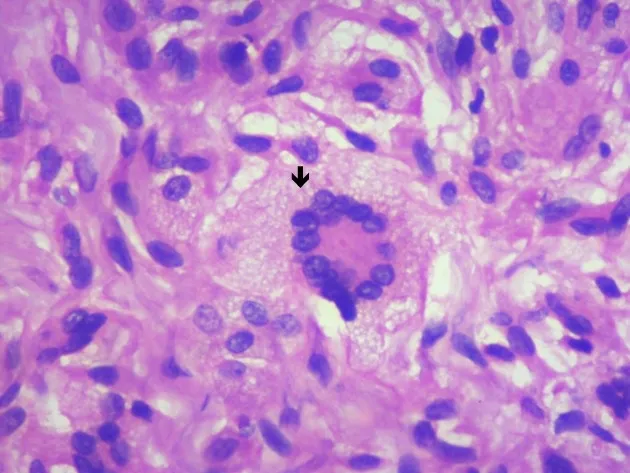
Magnified image (40x) showing the Touton cell.
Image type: pathology (h&e)